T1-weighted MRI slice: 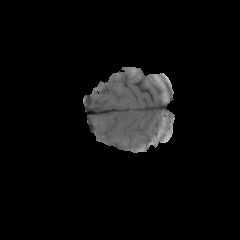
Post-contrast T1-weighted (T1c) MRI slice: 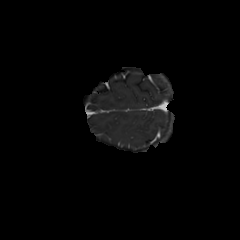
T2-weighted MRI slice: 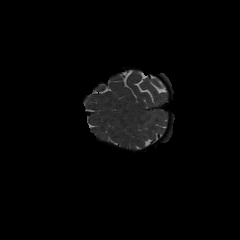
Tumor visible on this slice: no